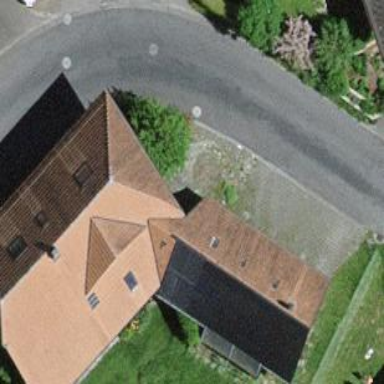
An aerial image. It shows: Residential building.